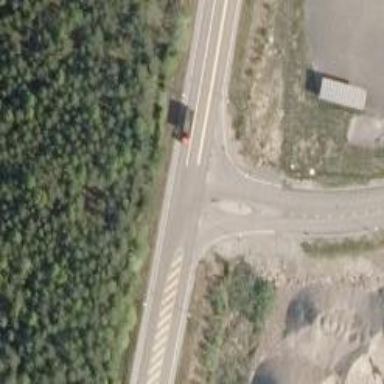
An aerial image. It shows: Secondary road with asphalt surface.